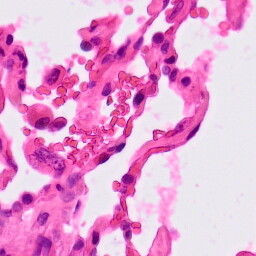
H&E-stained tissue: Lung